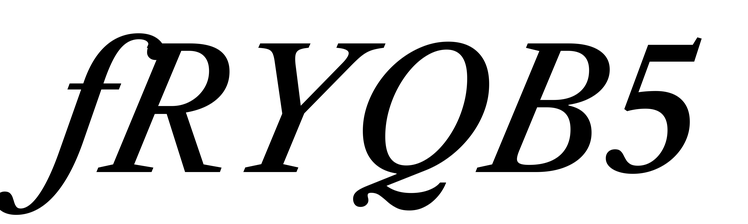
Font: LibreCaslonText-Italic_Medium_Italic